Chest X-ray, AP view. Patient: 60 years old, sex M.
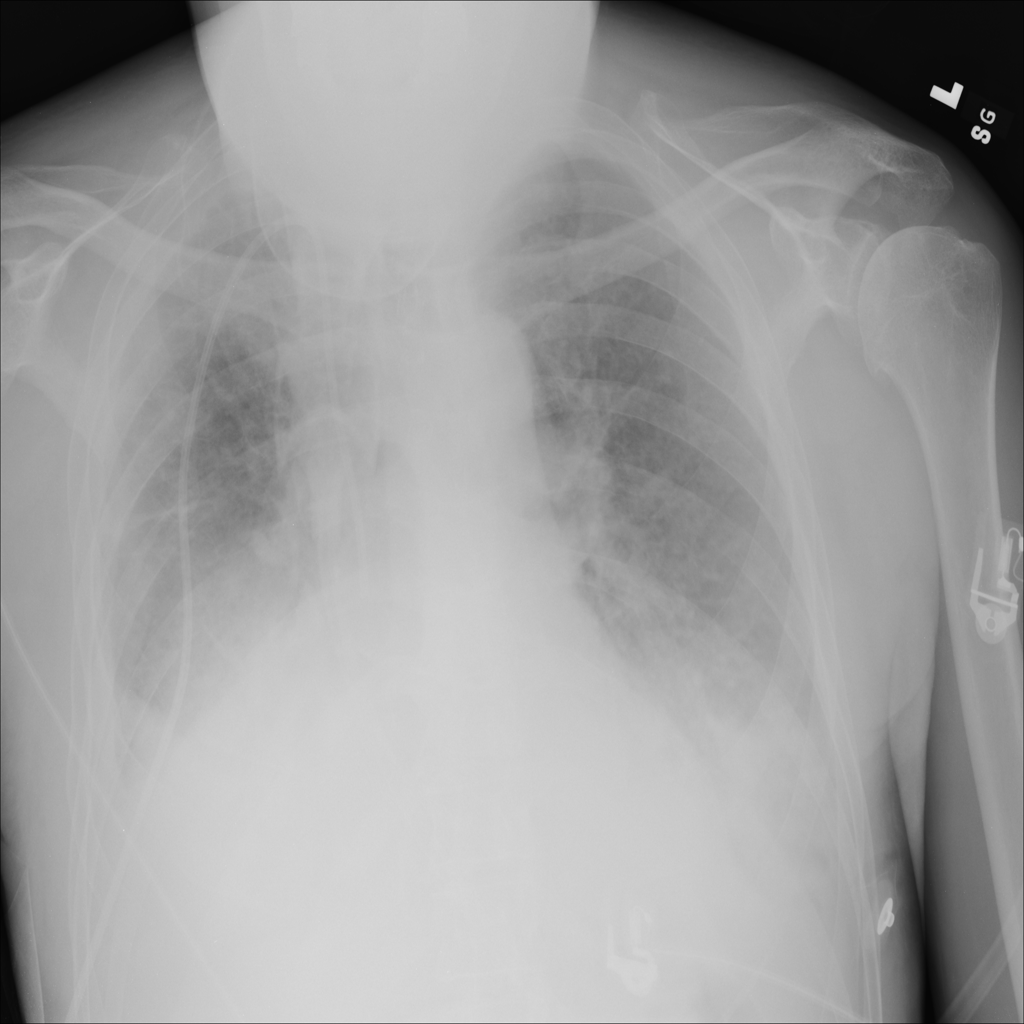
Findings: Effusion, Infiltration, Pleural_Thickening